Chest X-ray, AP view. Patient: 32 years old, sex M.
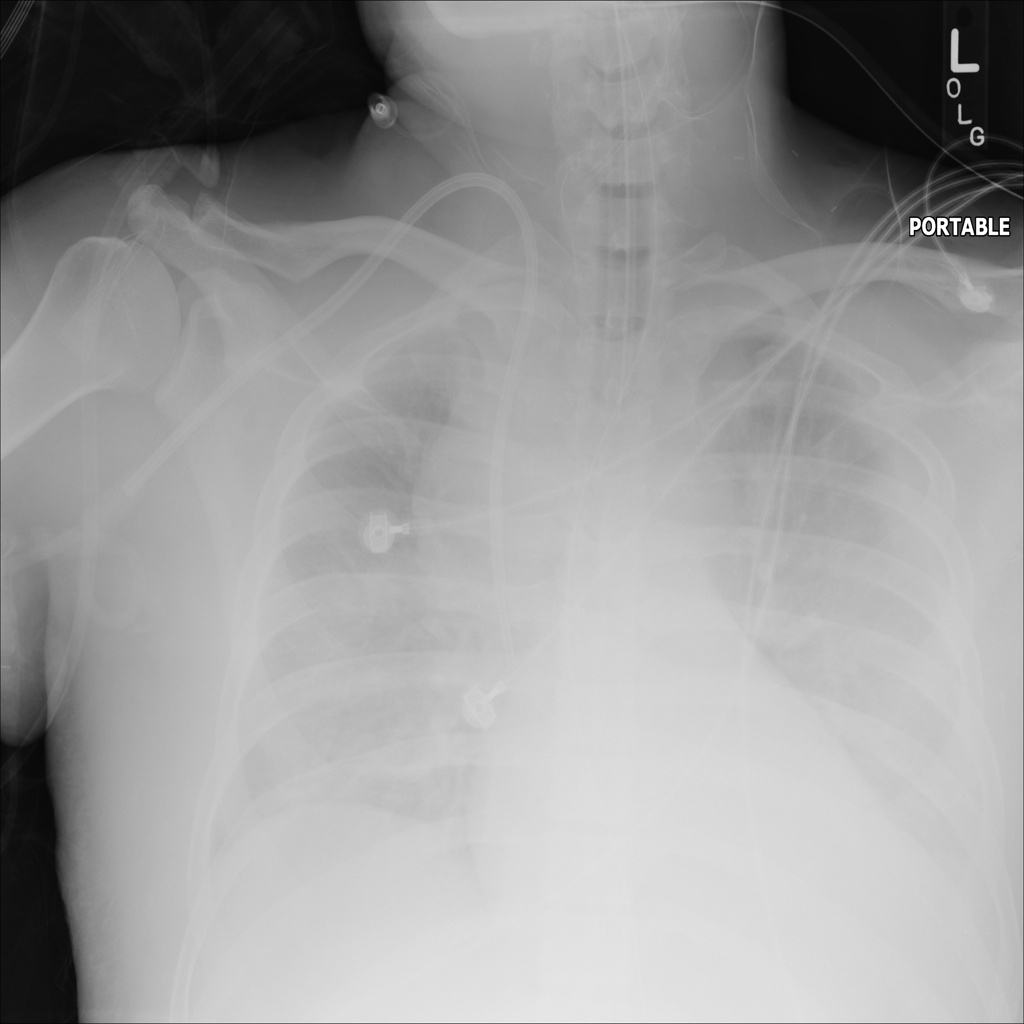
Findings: Effusion